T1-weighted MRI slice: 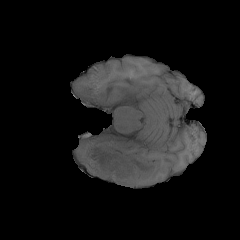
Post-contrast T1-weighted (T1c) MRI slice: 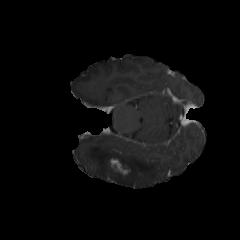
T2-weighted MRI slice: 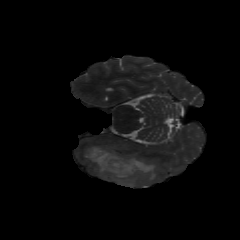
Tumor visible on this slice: yes